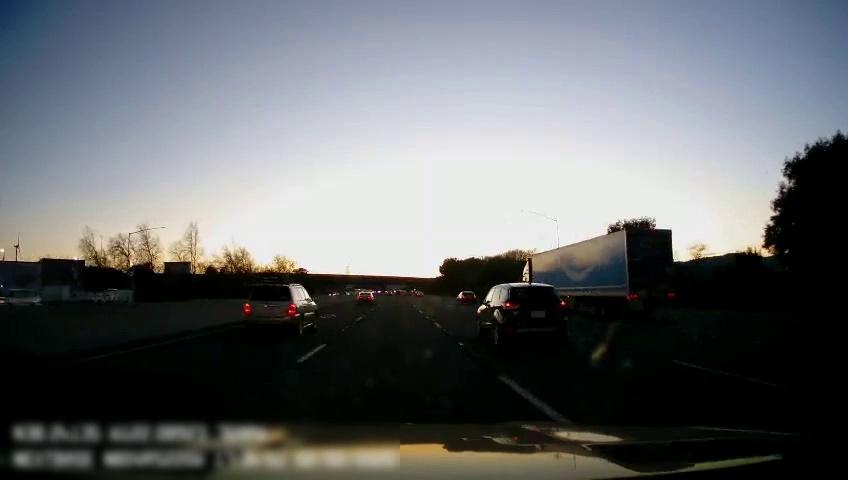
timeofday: Day
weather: Sunny
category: Drivable Space
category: Vehicles | Truck
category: Vehicles | Car
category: Vehicles | SUV
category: Vehicles | Car
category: Vehicles | SUV
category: Vehicles | SUV
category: Lanes | Current Lane
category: Lanes | Alternate Lane
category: Lanes | Alternate Lane
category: Lanes | Current Lane
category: Lanes | Alternate Lane